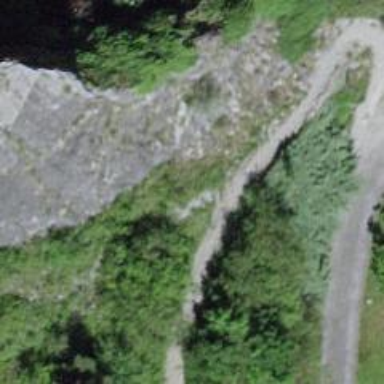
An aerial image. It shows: Compacted path road.